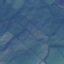
Land use / land cover: Pasture